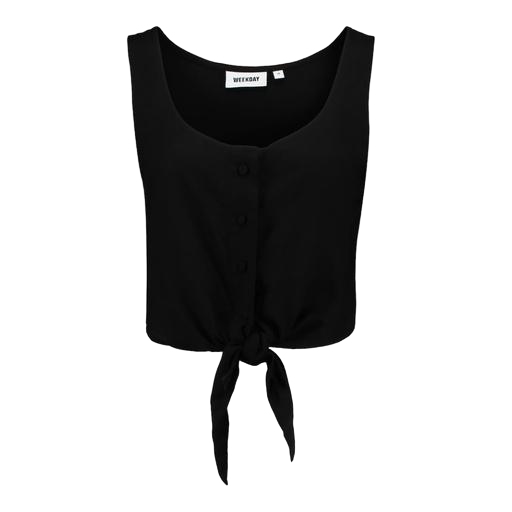
black tie-front tank, black self-tie vest, black tie front muscle tank, white background